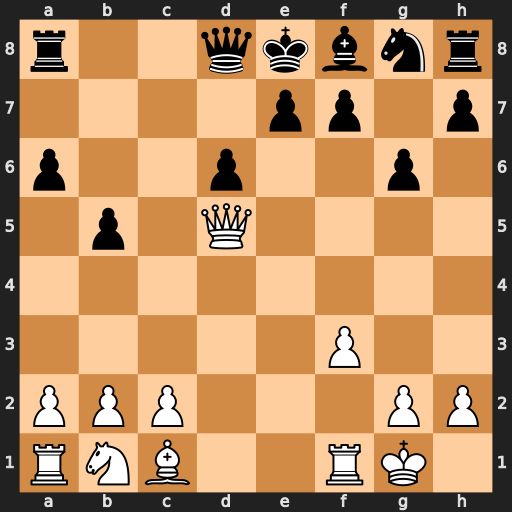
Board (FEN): r2qkbnr/4pp1p/p2p2p1/1p1Q4/8/5P2/PPP3PP/RNB2RK1
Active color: w
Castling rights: kq
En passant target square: -
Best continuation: Qc6+ Qd7 Qxa8+